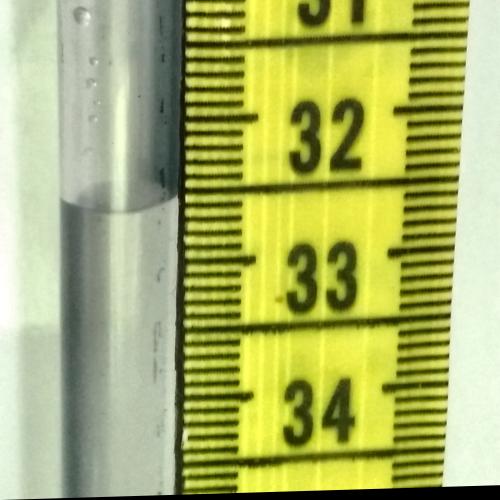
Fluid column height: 32.6 cm